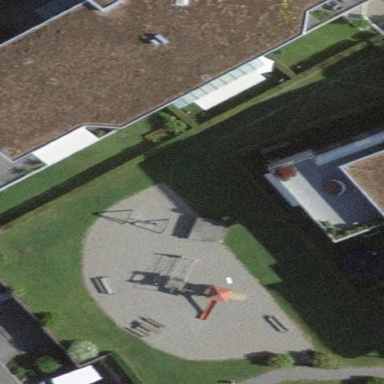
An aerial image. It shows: Playground area for leisure land.